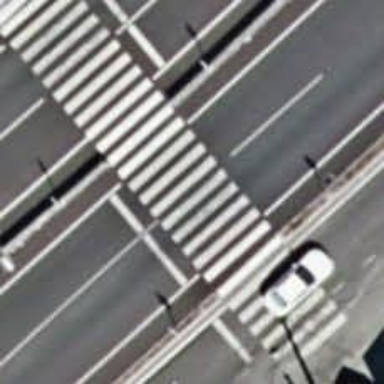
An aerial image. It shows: Uncontrolled road crossing.